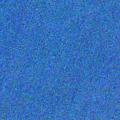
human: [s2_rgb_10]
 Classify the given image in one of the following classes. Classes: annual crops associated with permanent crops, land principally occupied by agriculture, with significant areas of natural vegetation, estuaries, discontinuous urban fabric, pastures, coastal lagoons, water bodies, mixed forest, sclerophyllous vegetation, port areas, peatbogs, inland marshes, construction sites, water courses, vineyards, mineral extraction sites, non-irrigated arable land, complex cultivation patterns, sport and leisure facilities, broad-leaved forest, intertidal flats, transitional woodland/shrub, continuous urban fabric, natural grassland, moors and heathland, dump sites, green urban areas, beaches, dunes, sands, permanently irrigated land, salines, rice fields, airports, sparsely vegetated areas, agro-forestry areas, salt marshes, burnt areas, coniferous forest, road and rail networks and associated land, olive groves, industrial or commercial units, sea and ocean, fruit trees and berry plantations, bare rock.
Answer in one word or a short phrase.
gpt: sea and ocean